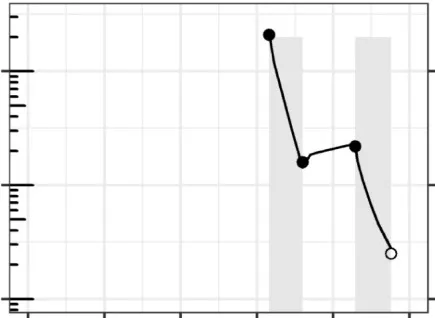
(B) Urea concentration measured (dots) and model-predicted urea concentration-time profile. Open circles: (pre-filter) concentrations below limit of quantification (LOQ) (0.1 for ganciclovir, 0.5 mmol/L for urea), plotted at LOQ/2.
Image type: chart (chart)